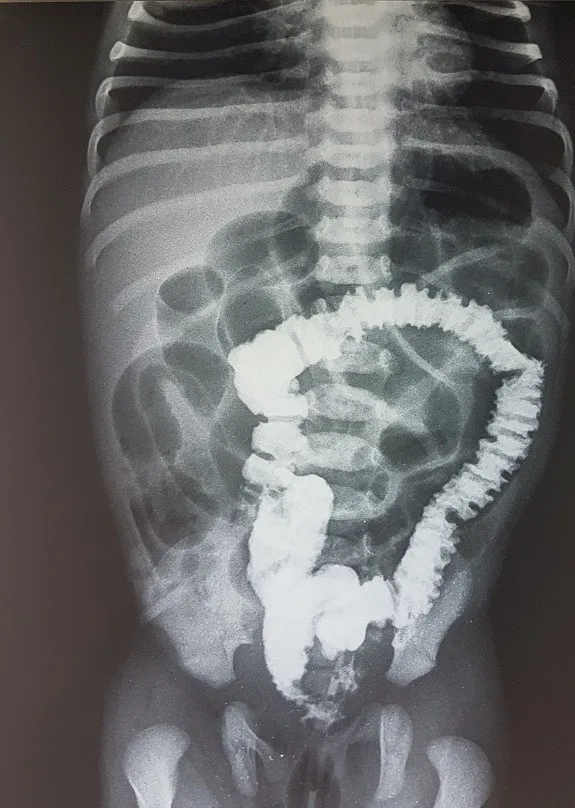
barium swallow shows a collapsed colon.
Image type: radiology (x_ray)